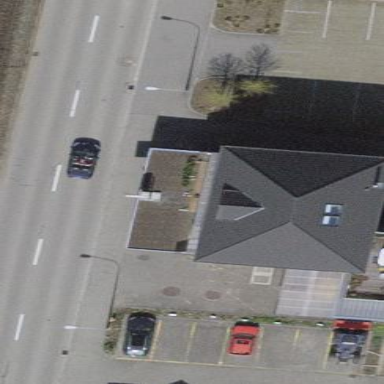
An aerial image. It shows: Building.